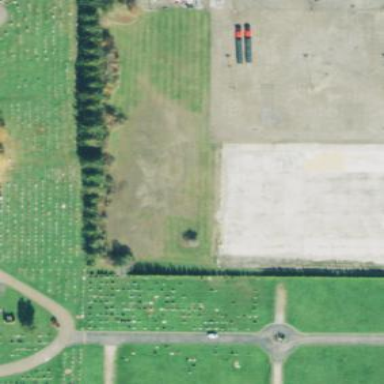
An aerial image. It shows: Cemetery.